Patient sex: M
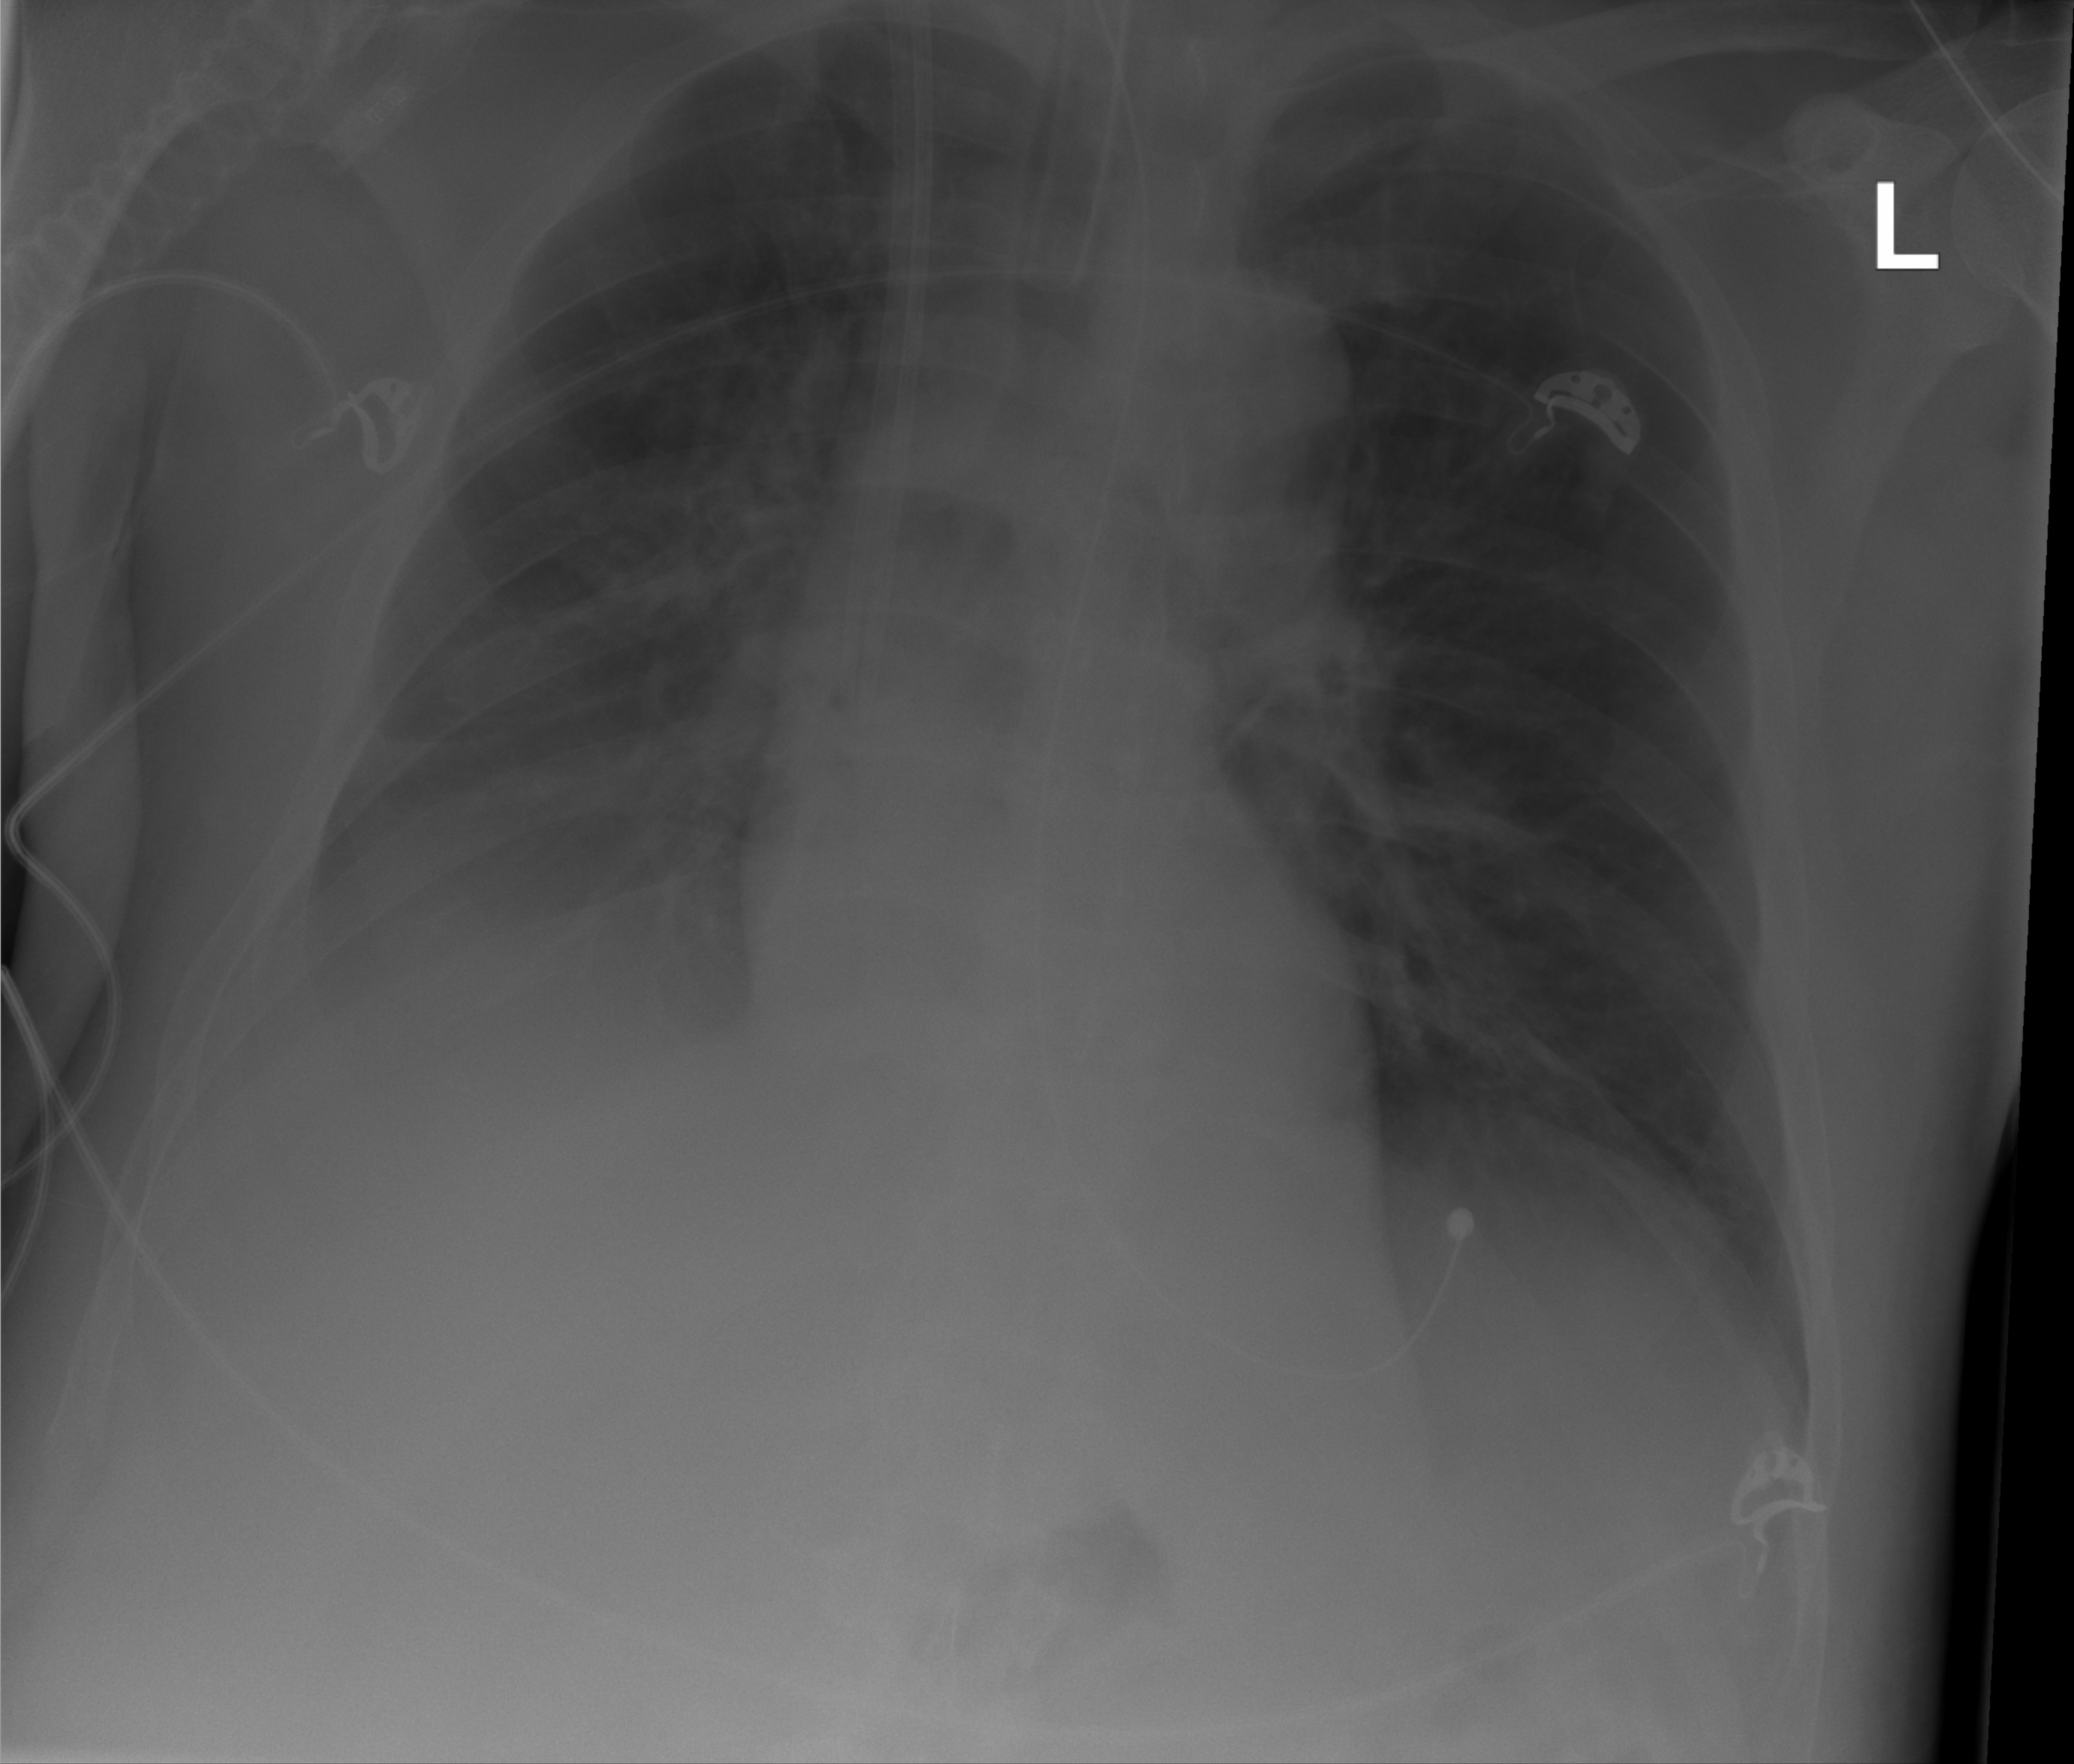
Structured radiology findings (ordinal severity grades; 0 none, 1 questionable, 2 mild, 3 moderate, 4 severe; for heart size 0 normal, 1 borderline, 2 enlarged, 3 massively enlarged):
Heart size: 0
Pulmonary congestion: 0
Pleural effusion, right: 2
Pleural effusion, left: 0
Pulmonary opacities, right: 0
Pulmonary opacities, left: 0
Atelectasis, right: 2
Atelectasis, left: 0